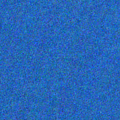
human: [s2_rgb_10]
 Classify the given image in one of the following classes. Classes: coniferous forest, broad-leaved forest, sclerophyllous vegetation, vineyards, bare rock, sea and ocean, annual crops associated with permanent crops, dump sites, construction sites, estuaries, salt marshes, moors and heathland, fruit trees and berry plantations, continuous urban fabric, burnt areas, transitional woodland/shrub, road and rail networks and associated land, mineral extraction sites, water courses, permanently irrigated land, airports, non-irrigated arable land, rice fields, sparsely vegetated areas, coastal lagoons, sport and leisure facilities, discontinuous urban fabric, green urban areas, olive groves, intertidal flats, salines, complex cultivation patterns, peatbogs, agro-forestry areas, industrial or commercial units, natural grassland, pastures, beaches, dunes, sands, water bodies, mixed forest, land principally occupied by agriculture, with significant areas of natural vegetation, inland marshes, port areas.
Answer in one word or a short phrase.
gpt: sea and ocean